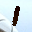
Label: 1